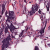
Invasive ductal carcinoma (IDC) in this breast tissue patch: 1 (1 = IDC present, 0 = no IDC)